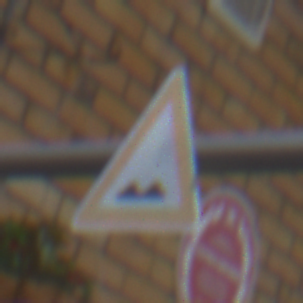
Verkehrszeichen: UnebeneFahrbahn
Umgebung: Outdoor, Urban
Tageszeit: MorningAfternoon
Wetter: Overcast
Licht: Natural
Jahreszeit: NotSpecified
Kontrast: LowContrast